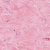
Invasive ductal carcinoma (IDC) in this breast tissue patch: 0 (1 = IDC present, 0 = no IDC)